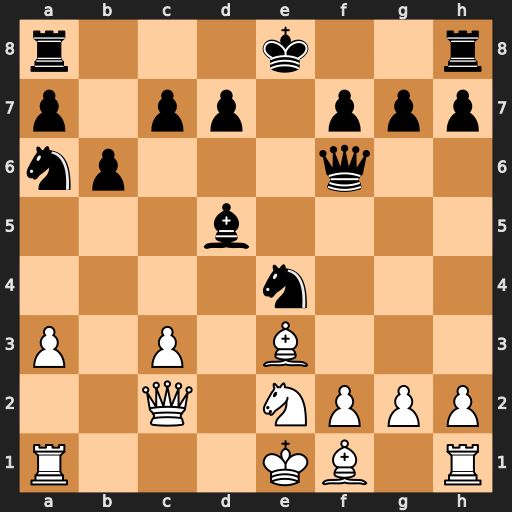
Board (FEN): r3k2r/p1pp1ppp/np3q2/3b4/4n3/P1P1B3/2Q1NPPP/R3KB1R
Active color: w
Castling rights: KQkq
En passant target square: -
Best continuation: Nf4 Bc6 Bxa6